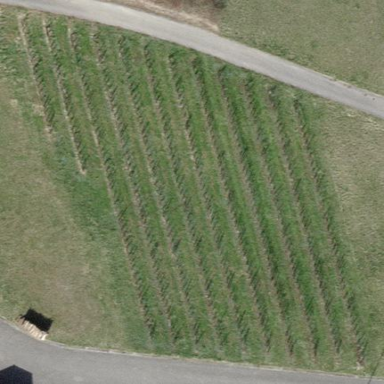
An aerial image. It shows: Vineyard where grapes are grown.